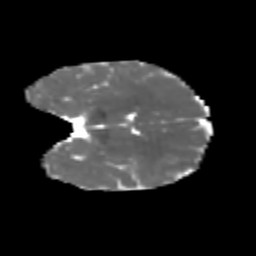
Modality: MD
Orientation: coronal
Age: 6
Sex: female
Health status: healthy